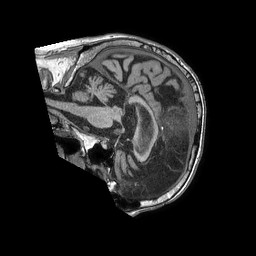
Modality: T1w
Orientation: sagittal
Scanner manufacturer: philips
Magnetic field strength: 1.5 T
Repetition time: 0.0078 s
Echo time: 0.003566 s